Question: Python plot in Matplotlib: I have a number of samples taken daily at the same time which shows a change in measurement (of something). This may be shown as a 2D plot (below left), but as the sample number increases I'd like to display this data as a 3D plot which is stacked (below right image) - this image is for illustration only.
For a starting point my code is below, how may I achieve this?
'''
import numpy as np
import pylab as plt
t = np.arange(1024)*1e-6
y1 = np.sin(t*2e3*np.pi)
y2 = 0.5*y1
y3 = 0.25*y1
plt.plot(t,y1,'k-', label='12/03/14')
plt.plot(t,y2,'r-', label='13/03/14')
plt.plot(t,y3,'b-', label='14/03/14')
plt.xlabel('Time/sample no.')
plt.ylabel('Pk-pk level (arbitrary units)')
plt.legend()
plt.grid()
plt.show()
'''

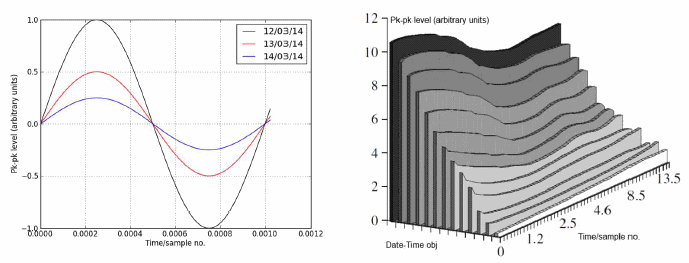
Answer: Would it be something like this?
'''
from mpl_toolkits.mplot3d import Axes3D
from matplotlib.collections import PolyCollection
from matplotlib.colors import colorConverter
import matplotlib.pyplot as plt
import numpy as np
fig = plt.figure()
ax = fig.gca(projection='3d')
zs = [0.0, 1.0, 2.0]
t = np.arange(1024)*1e-6
ones = np.ones(1024)
y1 = np.sin(t*2e3*np.pi)
y2 = 0.5*y1
y3 = 0.25*y1
verts=[list(zip(t, y1)), list(zip(t, y2)), list(zip(t, y3))]
poly = PolyCollection(verts, facecolors = ['r','g','b'])
poly.set_alpha(0.7)
ax.add_collection3d(poly, zs=zs, zdir='y')
ax.set_xlabel('X')
ax.set_xlim3d(0, 1024e-6)
ax.set_ylabel('Y')
ax.set_ylim3d(-1, 3)
ax.set_zlabel('Z')
ax.set_zlim3d(-1, 1)
plt.show()
'''